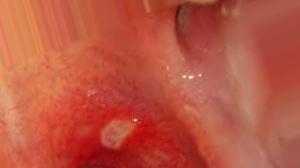
Condition: Mouth Ulcer